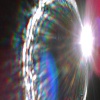
Label: sunburn